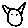
Label: cat